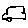
Label: car